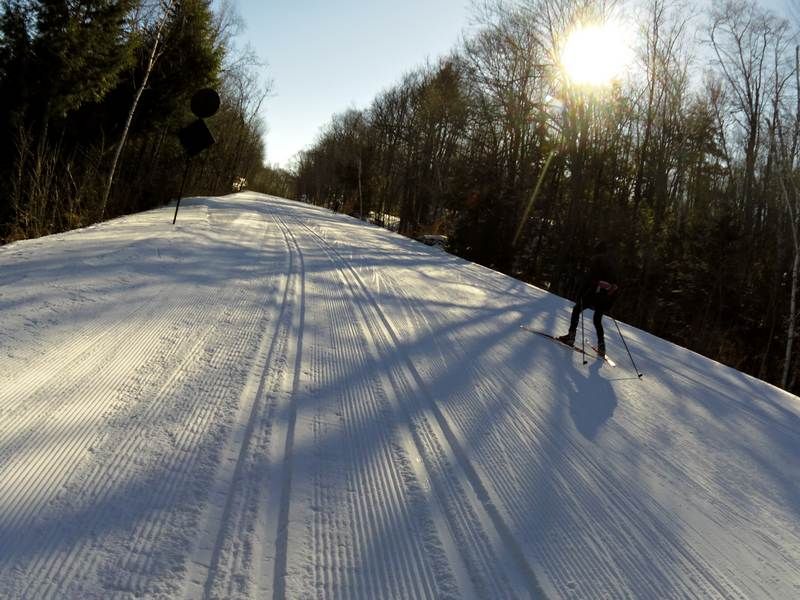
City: ottawa-gatineau